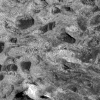
Atmospheric dust classification: not_dusty